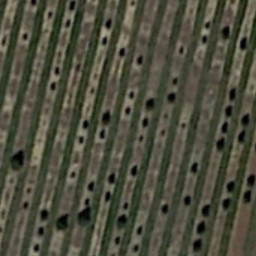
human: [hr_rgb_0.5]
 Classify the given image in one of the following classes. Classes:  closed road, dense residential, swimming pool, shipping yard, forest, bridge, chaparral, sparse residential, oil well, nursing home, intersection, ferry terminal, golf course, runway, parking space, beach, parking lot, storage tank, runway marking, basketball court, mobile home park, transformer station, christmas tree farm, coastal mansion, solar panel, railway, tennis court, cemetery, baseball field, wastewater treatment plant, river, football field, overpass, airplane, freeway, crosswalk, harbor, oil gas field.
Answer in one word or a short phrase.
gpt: christmas tree farm